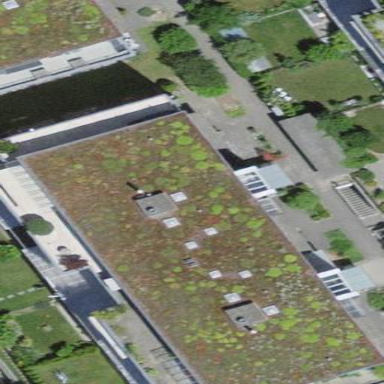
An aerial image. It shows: Residential building with flat roof.